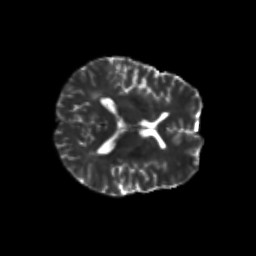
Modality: T2w
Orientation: axial
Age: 45
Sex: male
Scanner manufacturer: siemens
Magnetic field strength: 3 T
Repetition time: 8.6 s
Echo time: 0.095 s